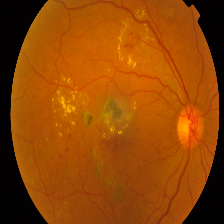
Diabetic retinopathy grade: Proliferative DR